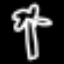
Label: palm tree